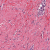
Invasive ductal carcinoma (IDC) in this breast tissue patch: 0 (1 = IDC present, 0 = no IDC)